Current action and preconditions to check: path_clear

Your task: For each precondition in the list above, predict whether it will hold at this action.

Consider the current scene as observed from the mobile robot's camera, and analyze the predicted future states of all dynamic agents (e.g., people, animals, vehicles, or any moving entities) within the NEXT SECOND.

IMPORTANT: Only answer "very likely" if you are absolutely certain—based on strong, clear evidence—that a dynamic agent will violate the precondition in the predicted future state. Do NOT answer "very likely" for unlikely, ambiguous, or low-probability risks.

Ask yourself for each precondition: Is there a high probability, with clear and convincing evidence, that the predicted future states of any dynamic agent will interfere with the predicted future state of the currently executing action within the NEXT SECOND, causing that precondition to fail?

Assess the risk level based on these predictions. Use "likely" or "very likely" if motions create a clear risk of interference.

Use "neutral" or "improbable" if agents are nearby but their predicted paths are clearly diverging or non-conflicting.

Failure Risk Categories: "very improbable", "improbable", "neutral", "likely", "very likely"

Answer Format: Output ONLY the probability_of_failure value from these categories: "very improbable", "improbable", "neutral", "likely", "very likely"

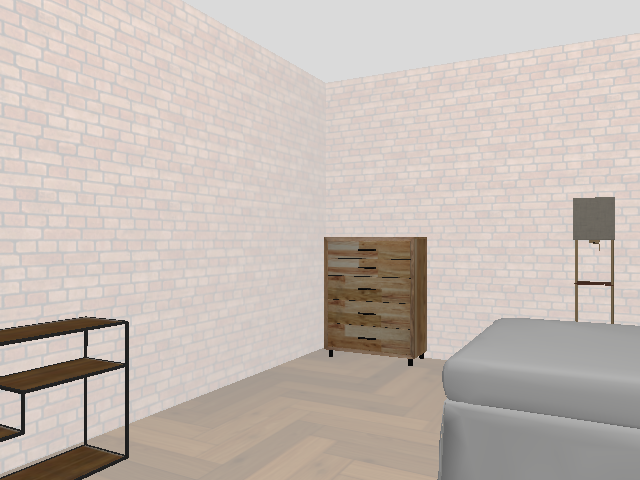

Answer: very improbable